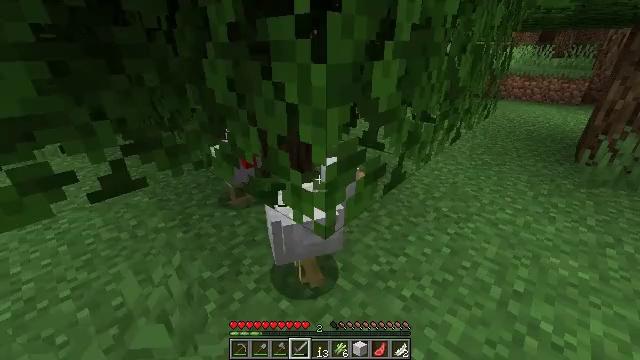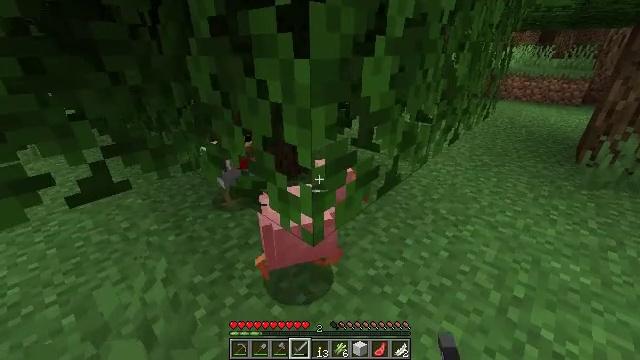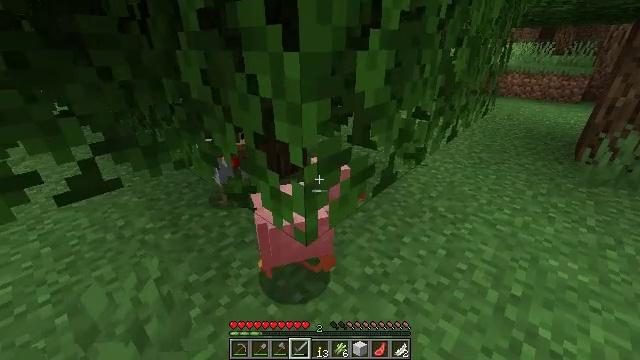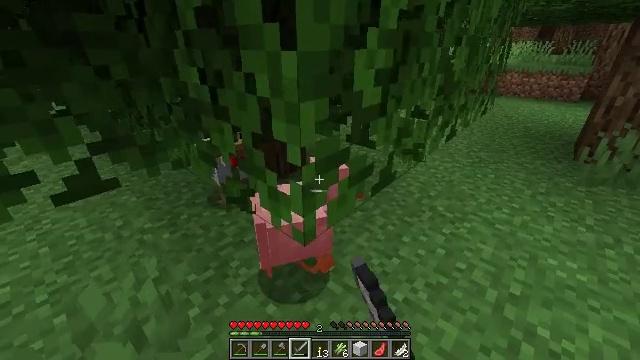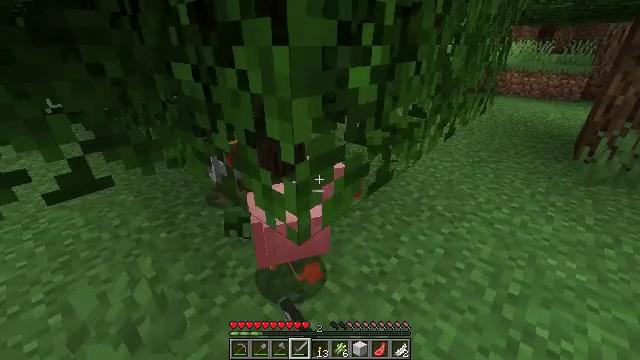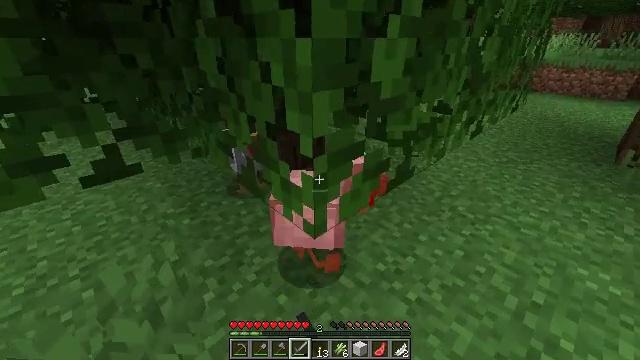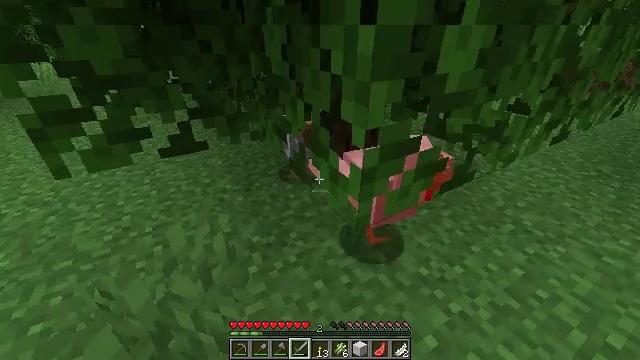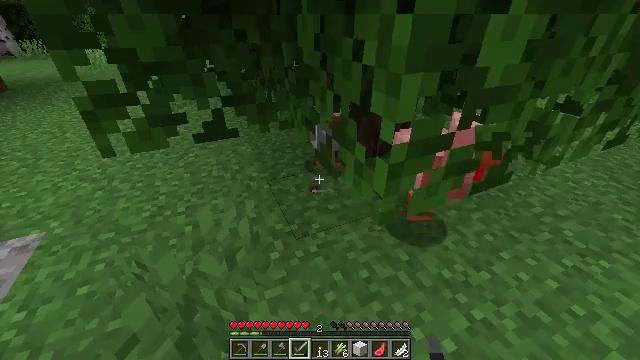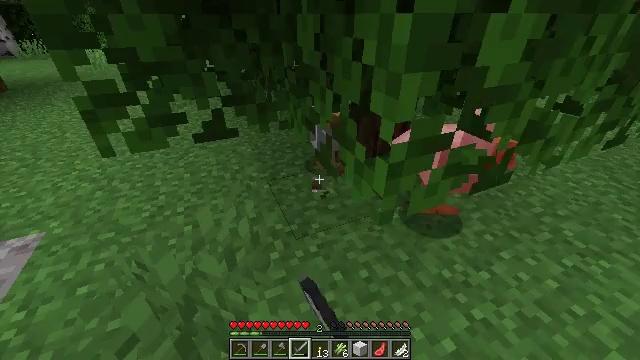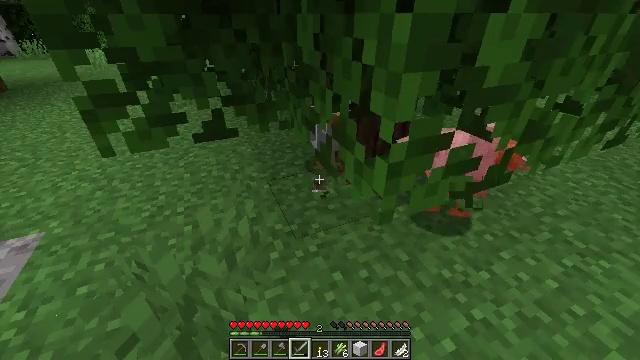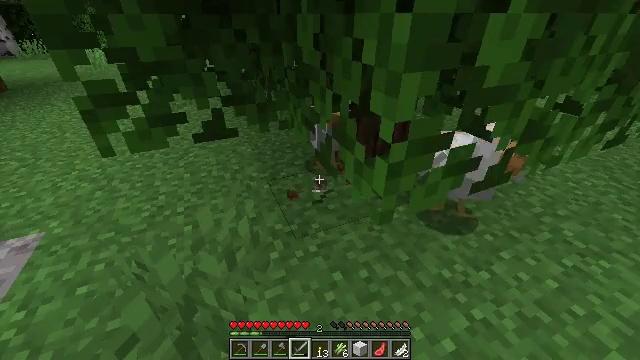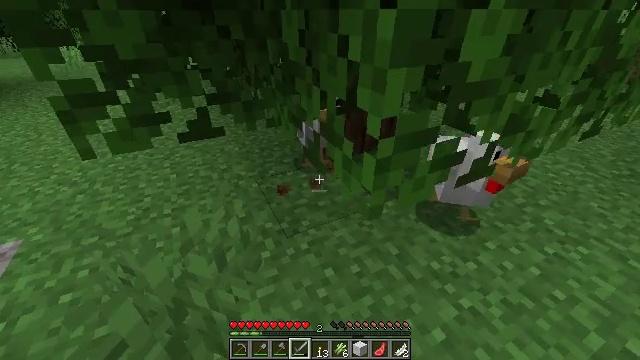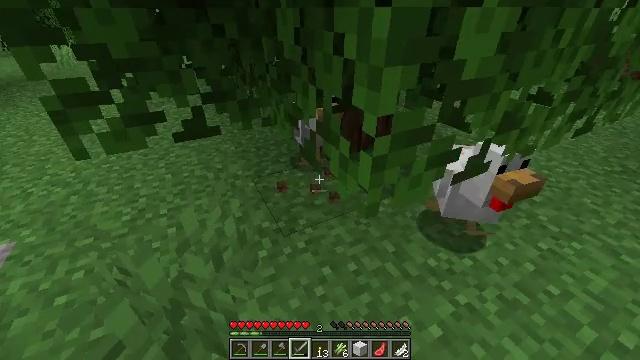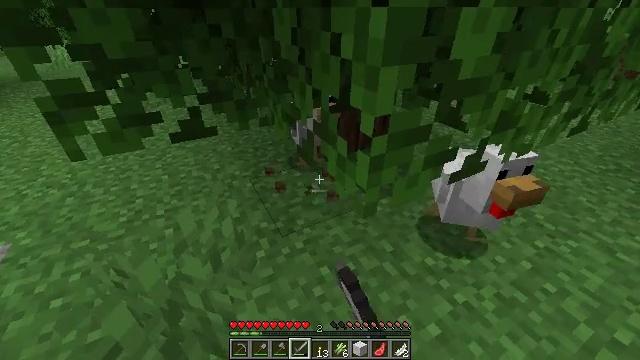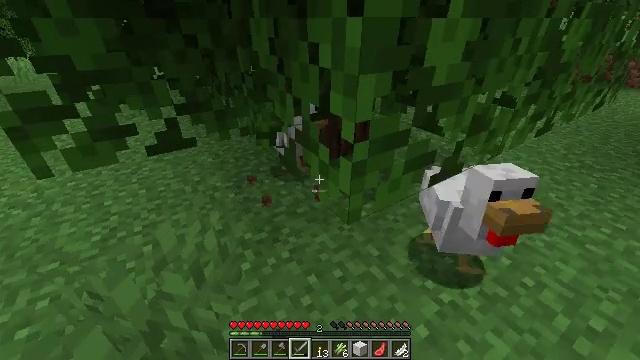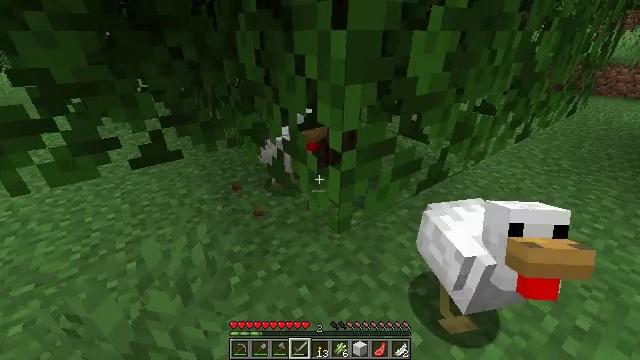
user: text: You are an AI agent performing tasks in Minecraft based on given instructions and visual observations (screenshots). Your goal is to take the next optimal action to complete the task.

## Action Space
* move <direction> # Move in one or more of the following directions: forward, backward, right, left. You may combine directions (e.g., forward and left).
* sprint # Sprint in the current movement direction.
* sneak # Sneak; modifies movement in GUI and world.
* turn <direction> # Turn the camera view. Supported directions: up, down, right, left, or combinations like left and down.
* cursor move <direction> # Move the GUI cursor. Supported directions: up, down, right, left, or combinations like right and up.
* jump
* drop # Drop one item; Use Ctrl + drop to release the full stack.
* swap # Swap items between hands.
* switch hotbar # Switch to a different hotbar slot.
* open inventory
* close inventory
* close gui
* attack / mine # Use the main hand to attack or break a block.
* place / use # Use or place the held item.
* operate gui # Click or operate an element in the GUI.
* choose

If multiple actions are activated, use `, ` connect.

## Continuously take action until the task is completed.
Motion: motion action
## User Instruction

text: Remove oak leaves from branches.
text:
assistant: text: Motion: no_op
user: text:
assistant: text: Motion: attack / mine
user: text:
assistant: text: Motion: attack / mine
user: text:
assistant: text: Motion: attack / mine
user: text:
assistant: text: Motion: turn left and down
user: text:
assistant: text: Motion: turn left and down
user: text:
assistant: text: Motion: turn left and down, attack / mine
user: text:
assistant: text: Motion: attack / mine
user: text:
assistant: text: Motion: attack / mine
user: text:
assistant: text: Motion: attack / mine
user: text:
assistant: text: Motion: turn right
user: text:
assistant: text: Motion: attack / mine
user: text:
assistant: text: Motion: attack / mine
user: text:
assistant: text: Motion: turn right and up, attack / mine
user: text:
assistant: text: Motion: turn right and up
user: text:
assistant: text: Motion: turn right and up, attack / mine
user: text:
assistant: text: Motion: attack / mine
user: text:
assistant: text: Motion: attack / mine
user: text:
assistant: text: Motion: move right, turn right, attack / mine
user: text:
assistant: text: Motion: move right, turn right
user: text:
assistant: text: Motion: move right, turn right and down, attack / mine
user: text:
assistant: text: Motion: move right, turn right and down, attack / mine
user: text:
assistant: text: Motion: move right, turn right
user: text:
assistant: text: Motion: no_op